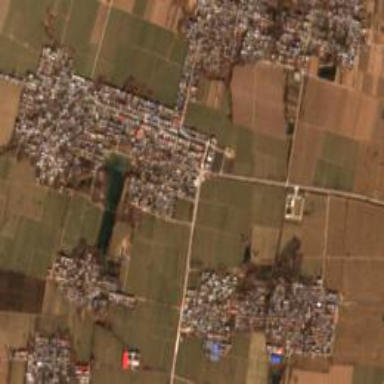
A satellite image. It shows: Village.